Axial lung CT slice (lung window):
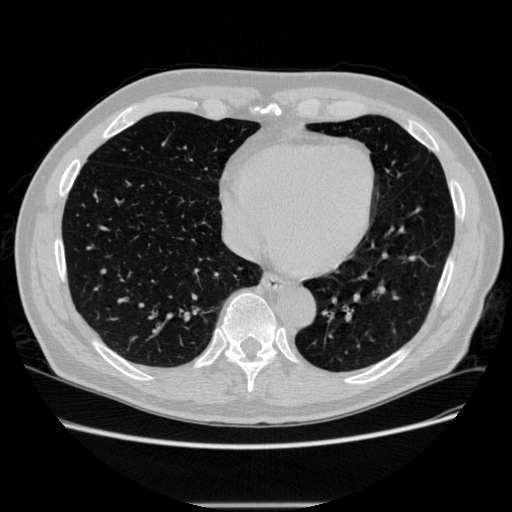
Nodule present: no